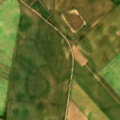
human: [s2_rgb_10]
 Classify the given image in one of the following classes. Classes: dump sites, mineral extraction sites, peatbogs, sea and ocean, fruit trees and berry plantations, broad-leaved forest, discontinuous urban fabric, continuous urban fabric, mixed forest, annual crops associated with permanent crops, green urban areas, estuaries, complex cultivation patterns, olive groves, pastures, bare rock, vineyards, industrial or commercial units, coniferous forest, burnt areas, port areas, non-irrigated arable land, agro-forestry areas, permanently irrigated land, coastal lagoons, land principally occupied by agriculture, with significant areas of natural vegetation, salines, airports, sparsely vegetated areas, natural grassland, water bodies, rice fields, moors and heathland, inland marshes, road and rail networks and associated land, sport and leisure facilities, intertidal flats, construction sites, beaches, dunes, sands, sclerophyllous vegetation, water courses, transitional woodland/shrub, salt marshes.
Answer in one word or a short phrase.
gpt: non-irrigated arable land